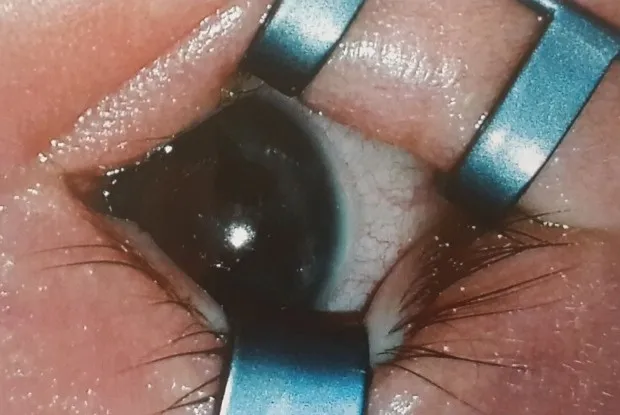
Photo OD with superior eyelid in the inferior position on the screen.
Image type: medical_photograph (other_medical_photograph)